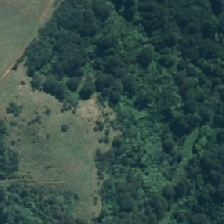
Land cover: manuka_kanuka